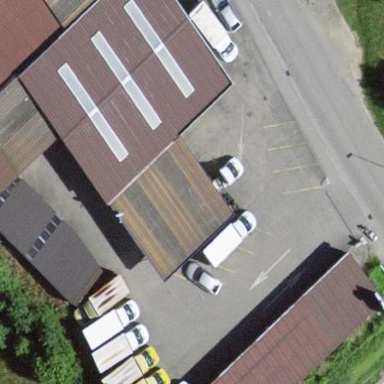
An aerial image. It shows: Commercial building.